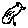
Label: bird